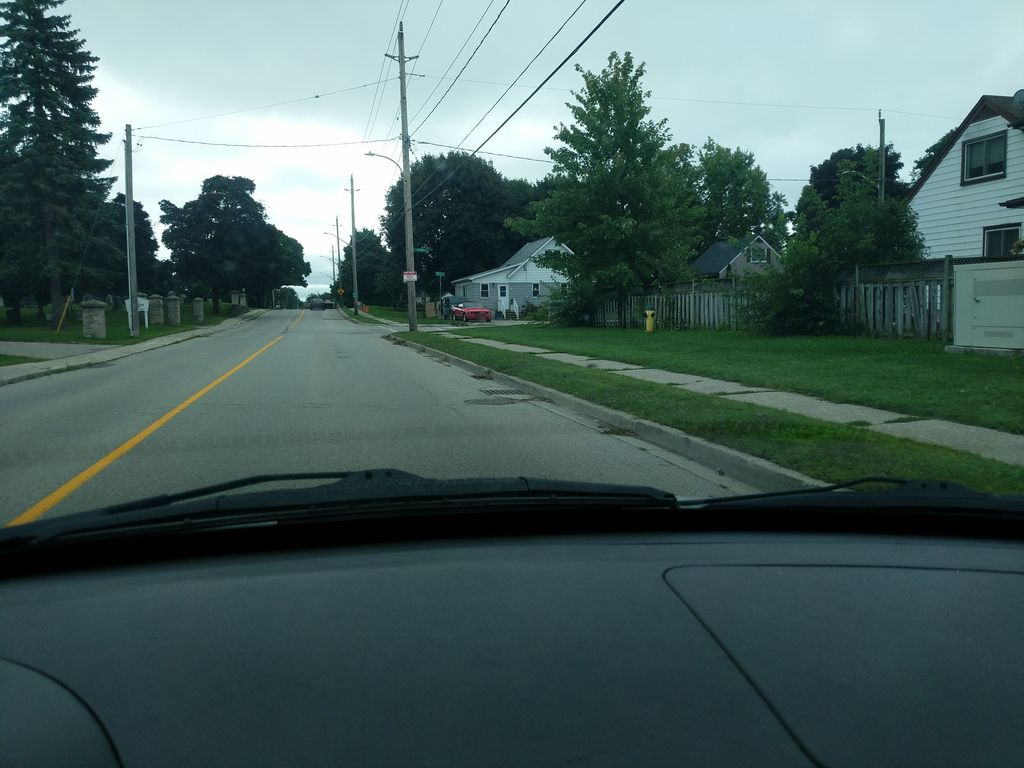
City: kitchener-waterloo